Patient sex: M
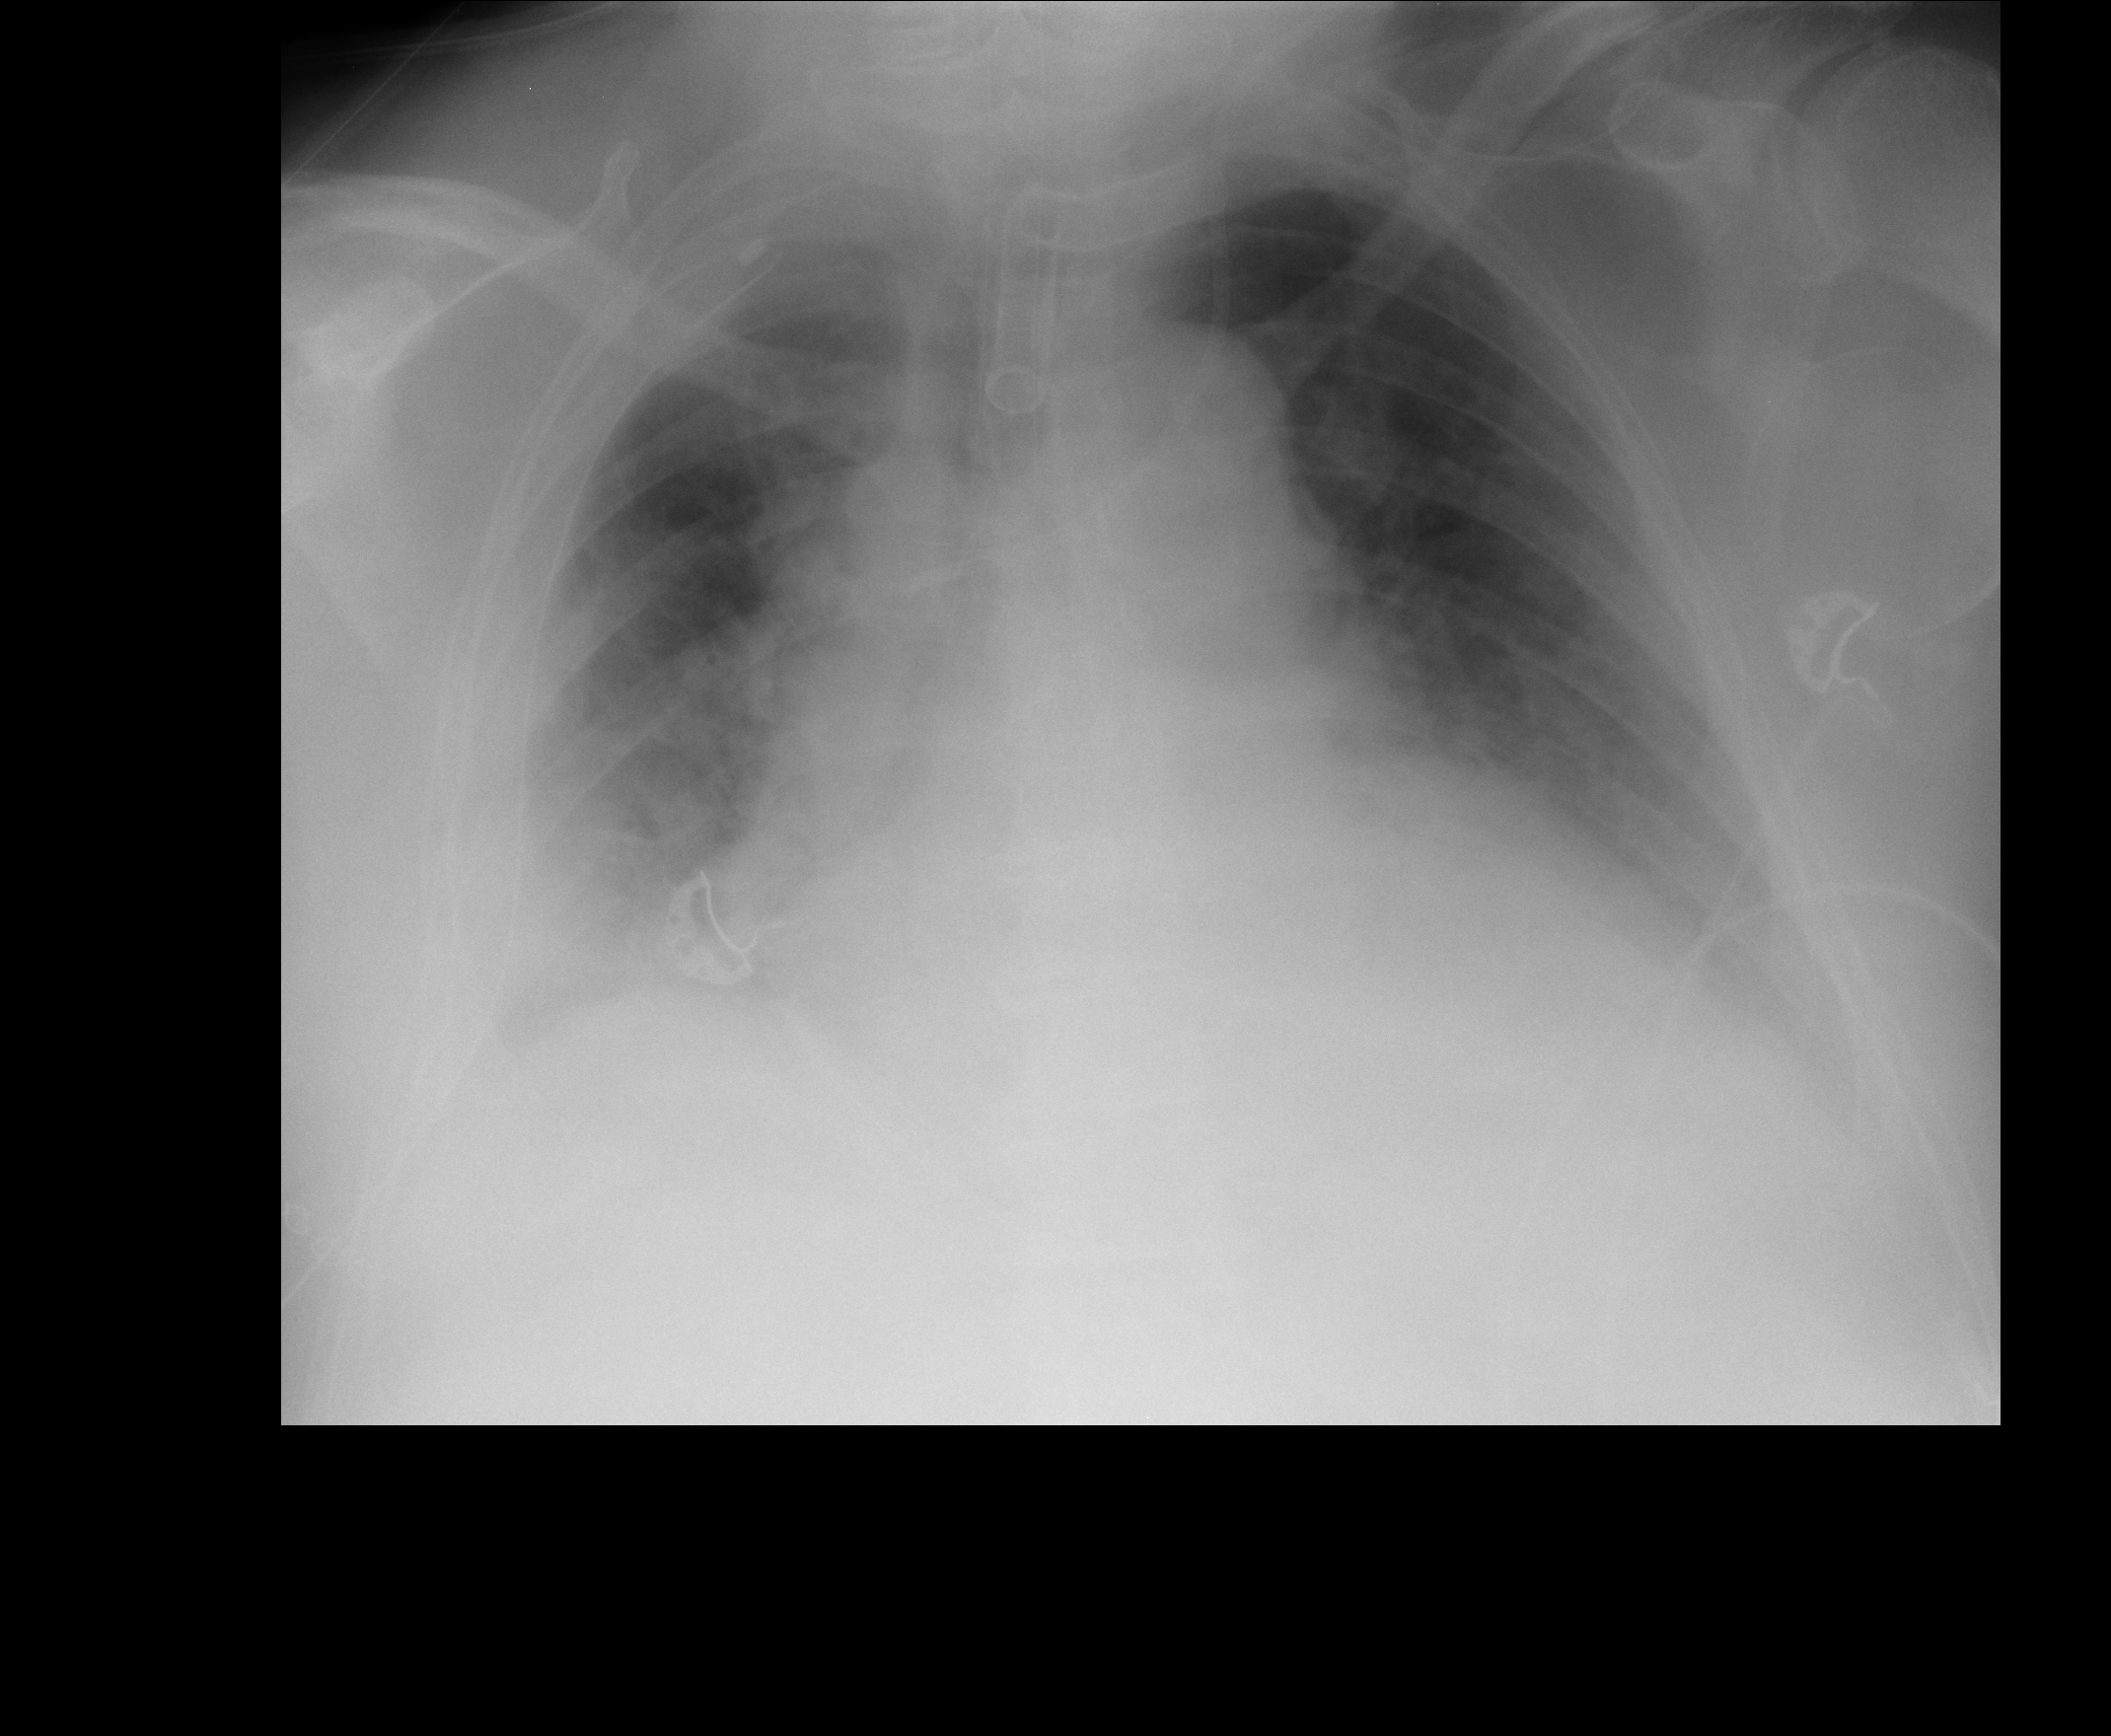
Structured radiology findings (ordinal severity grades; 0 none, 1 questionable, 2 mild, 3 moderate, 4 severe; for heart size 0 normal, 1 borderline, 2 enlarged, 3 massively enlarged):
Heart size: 2
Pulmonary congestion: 2
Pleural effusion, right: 3
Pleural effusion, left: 2
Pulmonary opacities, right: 3
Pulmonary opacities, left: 1
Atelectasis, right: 2
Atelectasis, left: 2